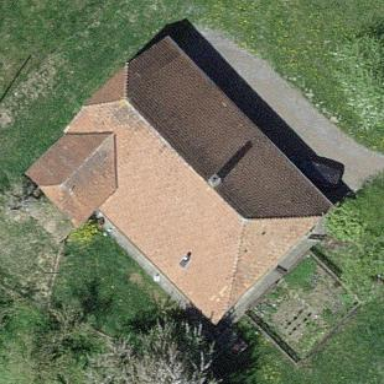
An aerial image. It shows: Farm building.